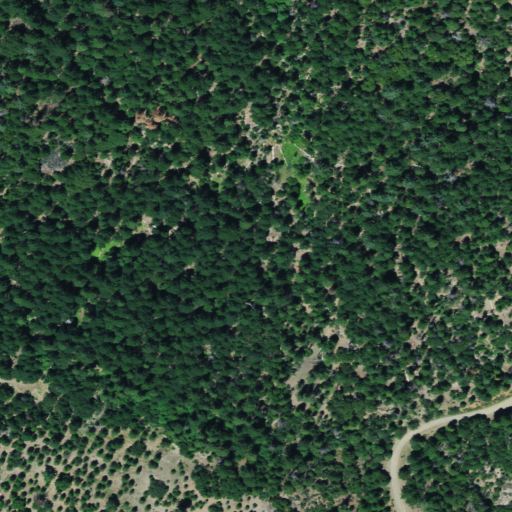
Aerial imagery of plain(s) in California named Springtime Flat containing evergreen forest, shrub, and open development